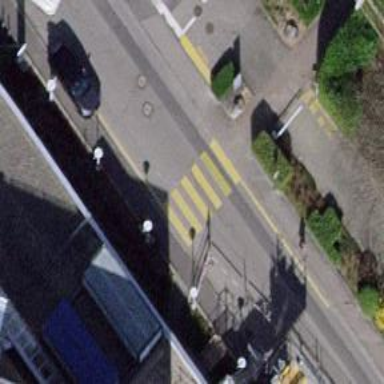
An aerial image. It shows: Marked zebra crossing on the road.